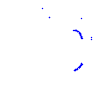
Particle: proton